Interaction volume radius: 10 \u00c5
Interaction volume height: 30 \u00c5
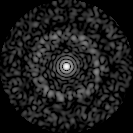
Disorder parameter: 0.8465